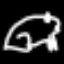
Label: frog